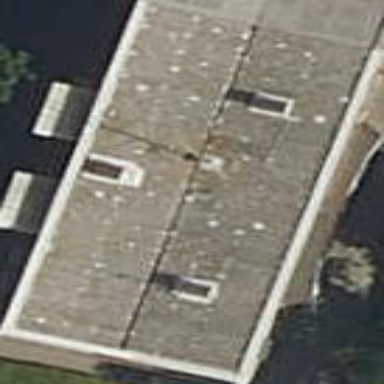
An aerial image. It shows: Apartment building with hipped roof.